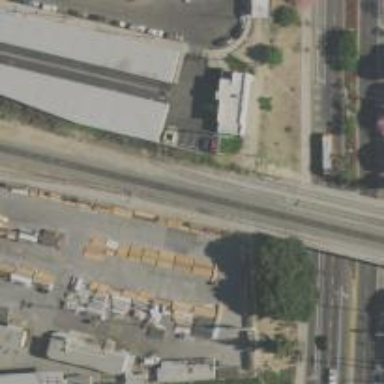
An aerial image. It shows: Rail spur service.